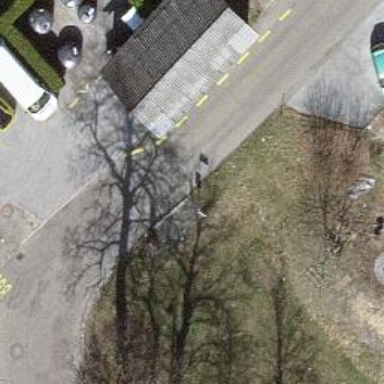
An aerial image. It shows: Bus stop with designated public transport stop position.